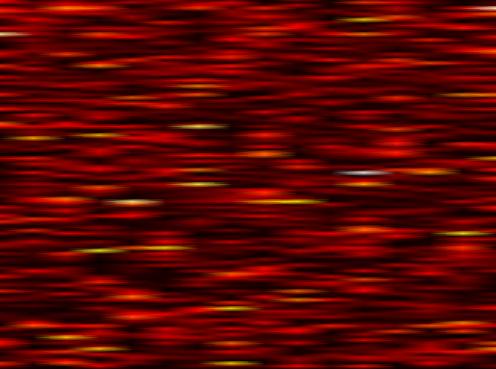
Label: WOLA